Interaction volume radius: 5 \u00c5
Interaction volume height: 35 \u00c5
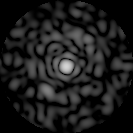
Disorder parameter: 0.8077